Field crop: maize
Growth stage: 2
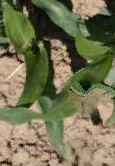
Species: maize